Question: I have following picture and try to find the largest rectangle with OpenCV with these lines
'''
std::vector< std::vector<cv::Point> > contours;
cv::findContours(result,contours,CV_RETR_LIST,CV_CHAIN_APPROX_SIMPLE);
'''
But the statements above causes memory heap error. Can anyone give me a clue why this is happening? I have been stretching my hairs for last couple of hours.
I think it's something to do with cv::Point allocator since call stack indicates it.
I just ran the program with CvFindContours instead without any problem. So it must be OpenCV 2.3.1.
Thanks to @karlphillip answer, I revisited my project and it was my Visual Studio project setting. I was linking MFC as static library because of annoying memork leak message. That was the cause of the problem. When I use MFC as shared DLL, the problem went away.

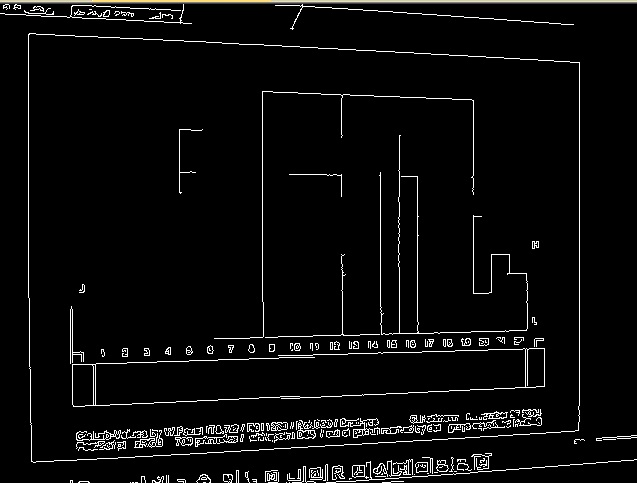
Answer: I've just tested <URL> and I had no problems.
Unless you can write a minimal application to reproduce the problem you are observing, this is as far as I go.
This is the <URL>, and the code is right below:
'''
#include <cv.h>
#include <highgui.h>
using namespace cv;
double angle( cv::Point pt1, cv::Point pt2, cv::Point pt0 )
{
double dx1 = pt1.x - pt0.x;
double dy1 = pt1.y - pt0.y;
double dx2 = pt2.x - pt0.x;
double dy2 = pt2.y - pt0.y;
return (dx1*dx2 + dy1*dy2)/sqrt((dx1*dx1 + dy1*dy1)*(dx2*dx2 + dy2*dy2) + 1e-10);
}
void find_squares(Mat& image, vector<vector<Point> >& squares)
{
// blur will enhance edge detection
Mat blurred(image);
medianBlur(image, blurred, 9);
Mat gray0(blurred.size(), CV_8U), gray;
vector<vector<Point> > contours;
// find squares in every color plane of the image
for (int c = 0; c < 3; c++)
{
int ch[] = {c, 0};
mixChannels(&blurred, 1, &gray0, 1, ch, 1);
// try several threshold levels
const int threshold_level = 2;
for (int l = 0; l < threshold_level; l++)
{
// Use Canny instead of zero threshold level!
// Canny helps to catch squares with gradient shading
if (l == 0)
{
Canny(gray0, gray, 10, 20, 3); //
// Dilate helps to remove potential holes between edge segments
dilate(gray, gray, Mat(), Point(-1,-1));
}
else
{
gray = gray0 >= (l+1) * 255 / threshold_level;
}
// Find contours and store them in a list
findContours(gray, contours, CV_RETR_LIST, CV_CHAIN_APPROX_SIMPLE);
// Test contours
vector<Point> approx;
for (size_t i = 0; i < contours.size(); i++)
{
// approximate contour with accuracy proportional
// to the contour perimeter
approxPolyDP(Mat(contours[i]), approx, arcLength(Mat(contours[i]), true)*0.02, true);
// Note: absolute value of an area is used because
// area may be positive or negative - in accordance with the
// contour orientation
if (approx.size() == 4 &&
fabs(contourArea(Mat(approx))) > 1000 &&
isContourConvex(Mat(approx)))
{
double maxCosine = 0;
for (int j = 2; j < 5; j++)
{
double cosine = fabs(angle(approx[j%4], approx[j-2], approx[j-1]));
maxCosine = MAX(maxCosine, cosine);
}
if (maxCosine < 0.3)
squares.push_back(approx);
}
}
}
}
}
int main()
{
Mat img = imread("paper.jpg");
vector<vector<Point> > squares;
find_squares(img, squares);
std::cout << "squares size: " << squares.size() << std::endl;
getchar();
return 0;
}
'''